Question: see the attached image

for above treeview menu code :
'''
ret = "<ul id='navigation1'>"
tree.each do |node|
# if node.InstallationName == parent_id
ret += "<li>"
ret += link_to_remote(node.InstallationName, :url => {:controller => "ptcgeodatabase", :action => "page_node"},
:with => "'installation_name_delete='+'#{node.InstallationName}'",:update => "mcfcontent1")
Geoptcmenu.connectdb($mantmasterdblocation)
sub = Geoptcmenu.find(:all,:select=>'Distinct MCFName',:conditions=>['InstallationName=?', node.InstallationName])
ret += display_mcftree_child(sub, node.InstallationName)
ret += "</li>"
# end
end
ret += "</ul>"
'''
and for show context menu while right click i have written code :
'''
$('#navigation1').contextMenu('context-menu-1', {
'Delete Installation': {
click: function(element) { // element is the jquery obj clicked on when context menu launched
$.post("/ptcgeodatabase/deletemcf", {
}, function(data){
window.location.href = "/ptcgeodatabase/ptcgeo_mcfextractor"
});
},
klass: "ocemenu-item-1" // a custom css class for this menu item (usable for styling)
}});
'''
i am not able to get the which element i have right clicked . is any way to get name of right clicked element?
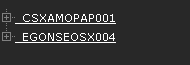
Answer: '''
ret = "<ul id='navigation1'>"
tree.each do |node|
# if node.InstallationName == parent_id
ret += "<li>"
ret += link_to(node.InstallationName, "#")
Geoptcmenu.connectdb($mantmasterdblocation)
sub = Geoptcmenu.find(:all,:select=>'Distinct MCFName',:conditions=>['InstallationName=?', node.InstallationName])
ret += display_mcftree_child(sub, node.InstallationName)
ret += "</li>"
# end
end
ret += "</ul>"
$(function() {
$('#navigation1 li').mousedown(function(event) {
var selectedelementid = this.id;
if (selectedelementid) {
switch (event.which) {
case 1:
//alert('Left mouse button pressed');
$('#navigation1 li').removeClass('selected');
$(this).addClass('selected');
$.post("/ptcgeodatabase/page_node", {
installation_name_delete: selectedelementid
});
break;
case 2:
var message ="<div style="+"padding-top:30px;padding-left:5px;color:red;padding-right:5px;padding-bottom:10px;font-size:small;"+">You have clicked middle mouse button</div>";
$.colorbox({html:message ,transition:"none" ,width:"300px" ,height:"150px"});
//alert('You have clicked middle mouse button.');
break;
case 3:
//alert('Right mouse button pressed');
$('#navigation1 li').removeClass('selected');
$(this).addClass('selected');
$.post("/ptcgeodatabase/page_node", {
installation_name_delete: selectedelementid
});
break;
default: break;
}
}
});
});
'''